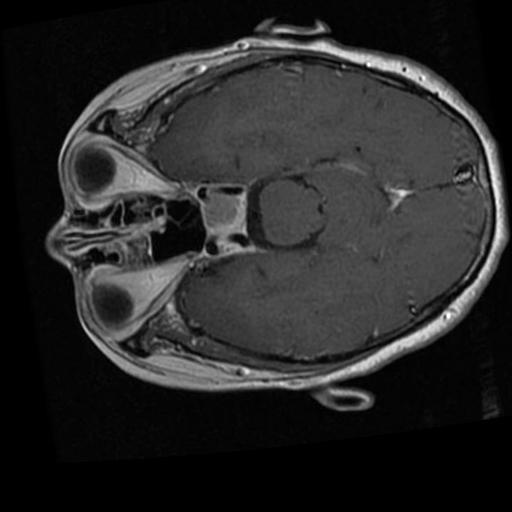
Label: brain_tumor